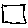
Label: square